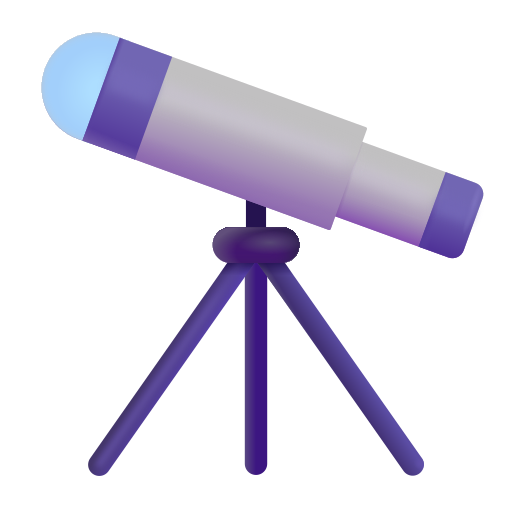
telescope color